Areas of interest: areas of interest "Business office"
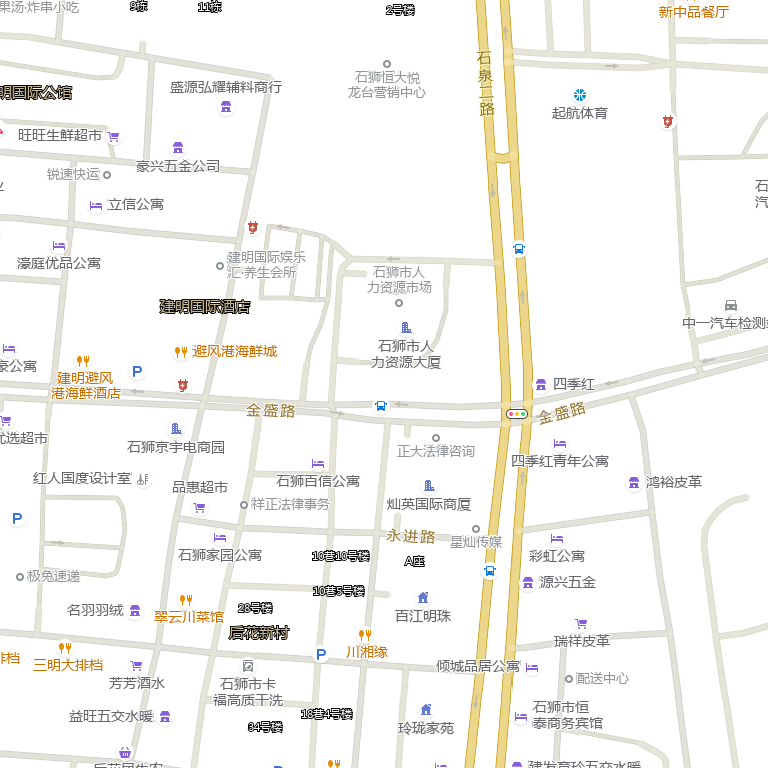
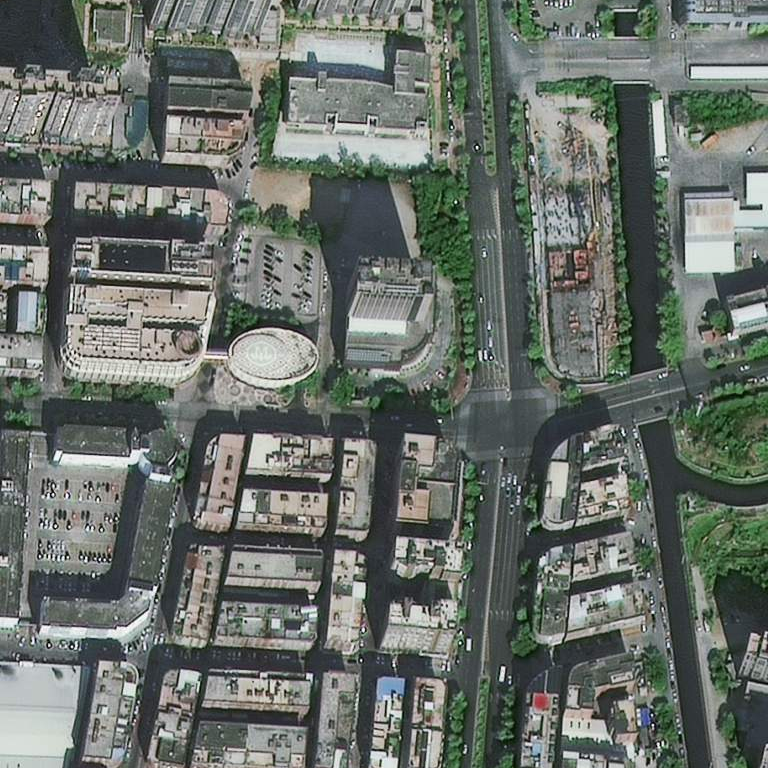